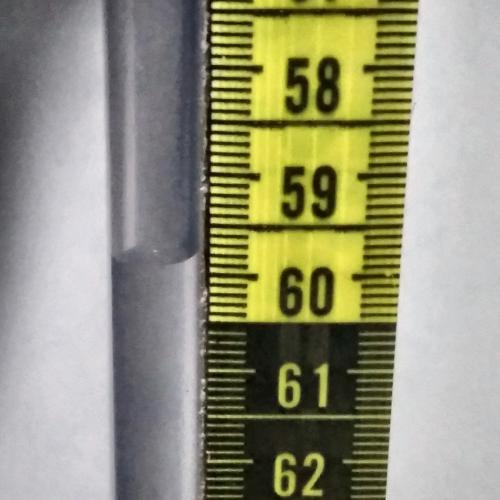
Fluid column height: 59.8 cm